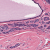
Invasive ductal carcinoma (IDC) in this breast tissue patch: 0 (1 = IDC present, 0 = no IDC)